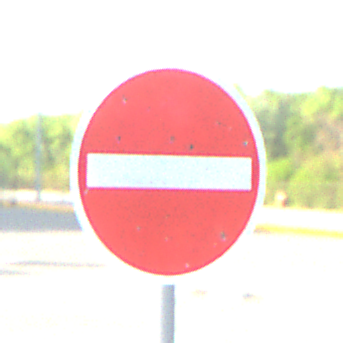
Verkehrszeichen: VerbotDerEinfahrt
Umgebung: Outdoor, Suburban
Tageszeit: MorningAfternoon
Wetter: PartlyCloudy
Licht: Natural
Jahreszeit: NotSpecified
Kontrast: HighContrast